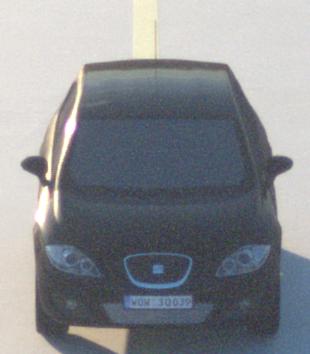
Make: SEAT
Model: Leon 1.4
Detailed model: Leon (1P)
Model produced from: 2009/04
Model produced until: 2010/08
Doors: 5
Color: black
Road condition: dry road
Daytime: sunrise or sunset
Contrast: high contrast